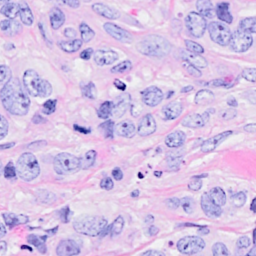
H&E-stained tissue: Breast